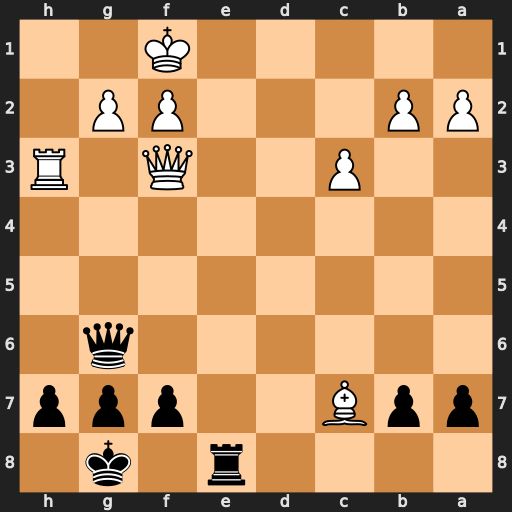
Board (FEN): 4r1k1/ppB2ppp/6q1/8/8/2P2Q1R/PP3PP1/5K2
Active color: b
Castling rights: -
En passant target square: -
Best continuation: Qb1+ Qd1 Qxd1#